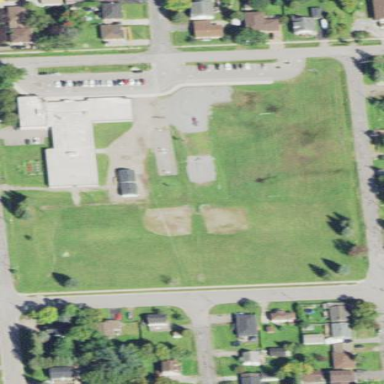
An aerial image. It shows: School.